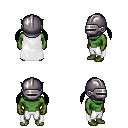
a pixel art fantasy rpg character, male body template, orc, green skin, white cape, white pants, green twin-tailed hairstyle, metal helm, four views (front, back, left, right), 2x2 character sprite sheet, small pixel art, hard edges, no anti-aliasing